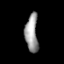
Tissue: prostate
Cell type: T cells
Senescence score: 0.297
Nuclear area (px): 477
Mean DAPI intensity: 154.537